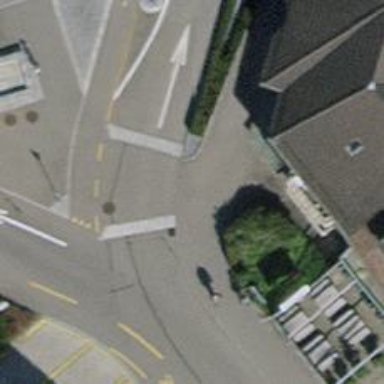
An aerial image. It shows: Kerb serving as barrier.